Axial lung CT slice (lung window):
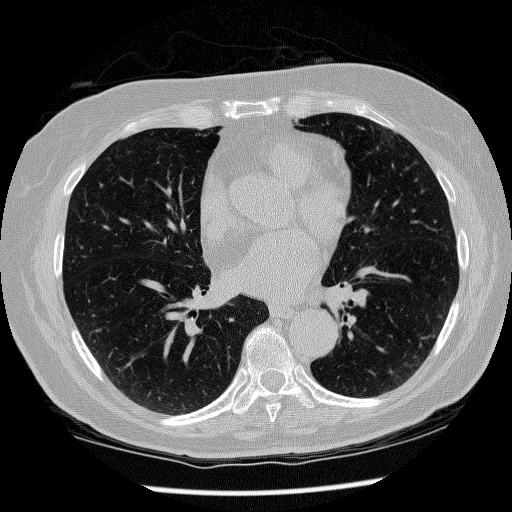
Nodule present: no